Interaction volume radius: 5 \u00c5
Interaction volume height: 30 \u00c5
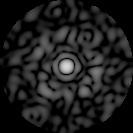
Disorder parameter: 0.8637